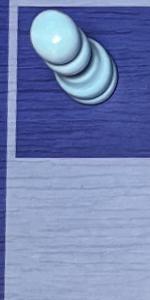
Label: Empty